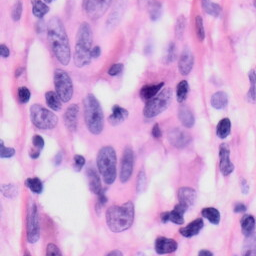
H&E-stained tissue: Skin